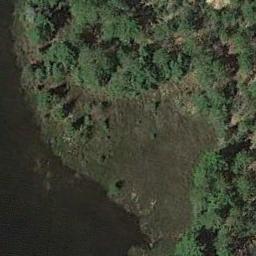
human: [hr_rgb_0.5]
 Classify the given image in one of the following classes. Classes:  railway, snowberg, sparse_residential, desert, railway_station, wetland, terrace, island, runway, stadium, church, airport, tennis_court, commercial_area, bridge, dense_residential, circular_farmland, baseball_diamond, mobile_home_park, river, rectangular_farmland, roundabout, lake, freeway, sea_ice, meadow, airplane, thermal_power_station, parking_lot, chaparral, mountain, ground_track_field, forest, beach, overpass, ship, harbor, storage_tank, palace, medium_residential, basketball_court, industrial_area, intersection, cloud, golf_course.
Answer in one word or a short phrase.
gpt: wetland